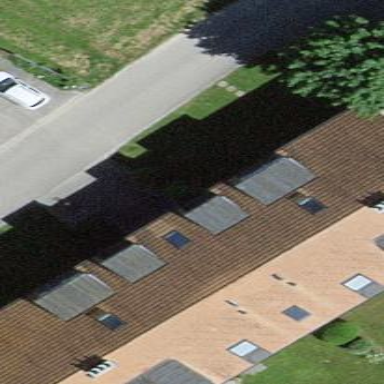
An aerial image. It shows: Residential building.